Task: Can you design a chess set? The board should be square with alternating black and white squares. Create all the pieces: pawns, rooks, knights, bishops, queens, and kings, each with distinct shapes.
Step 3928:
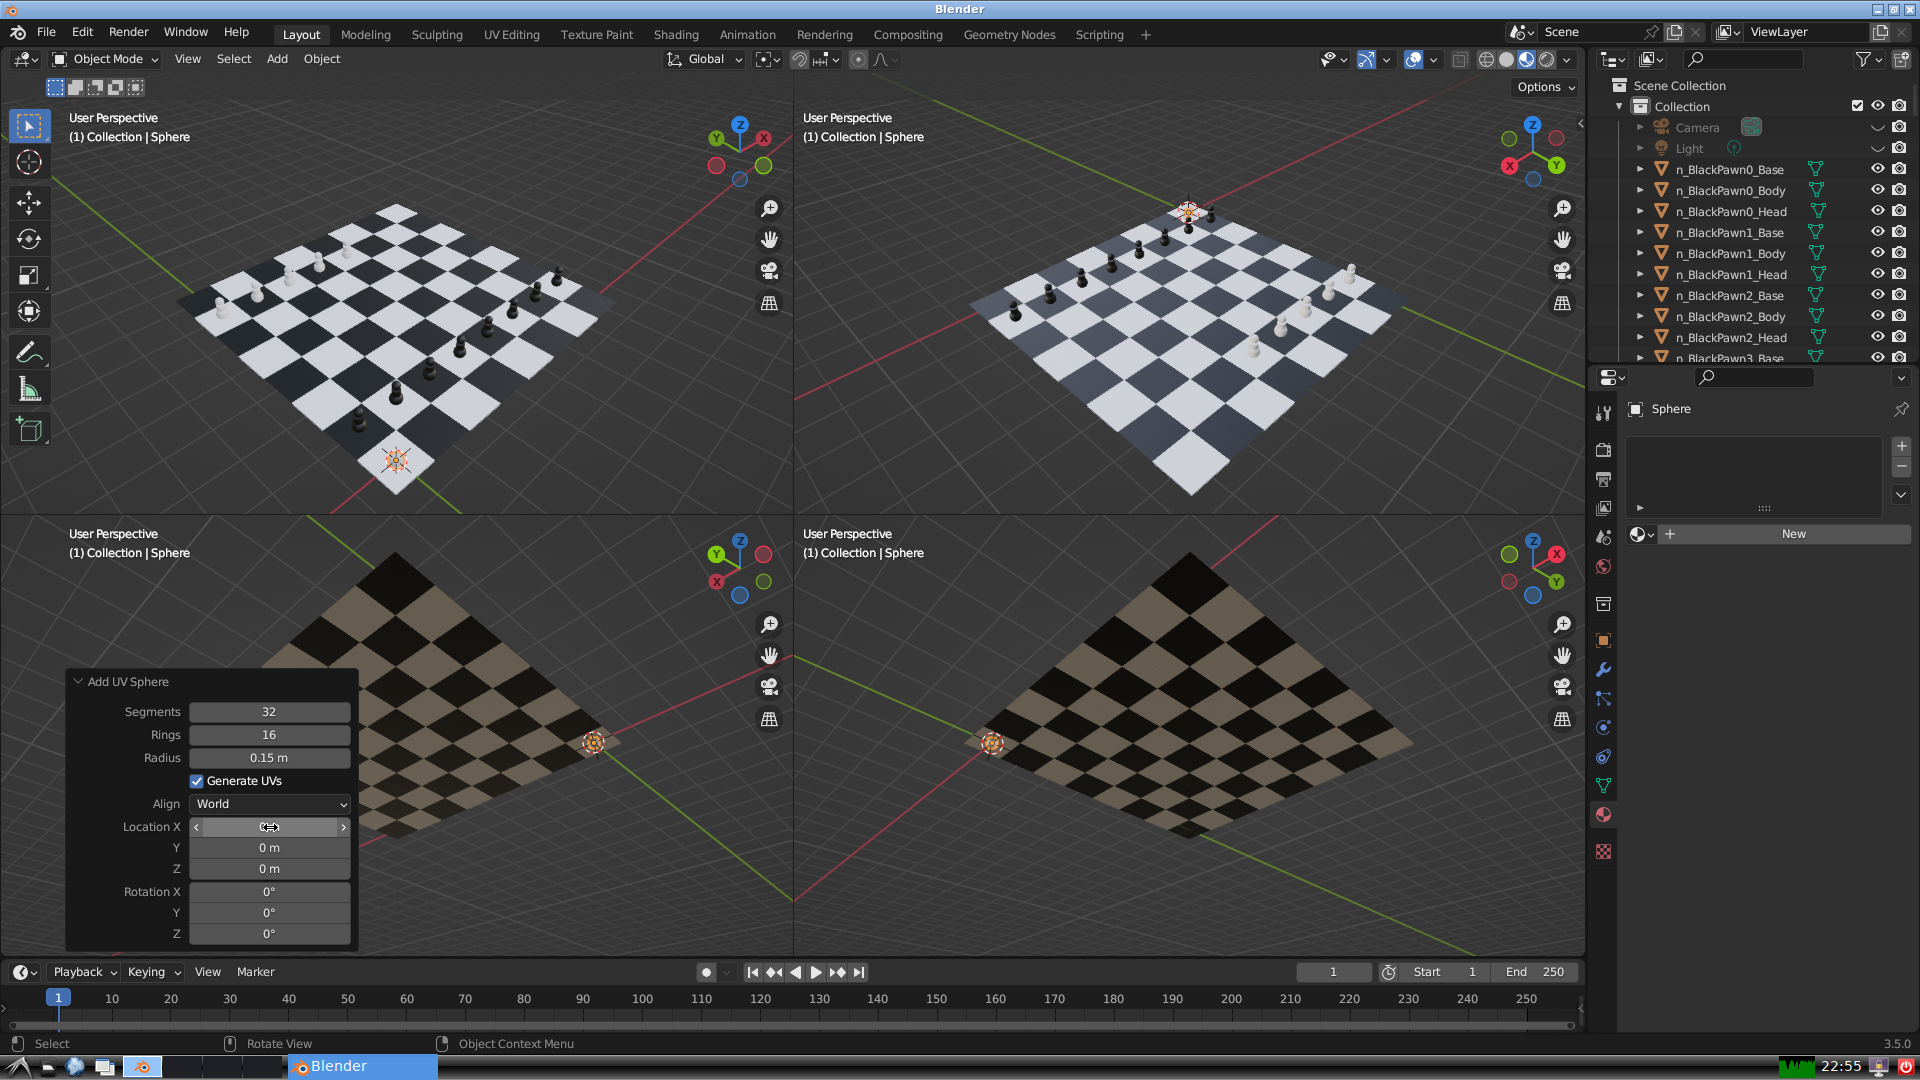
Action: click: no